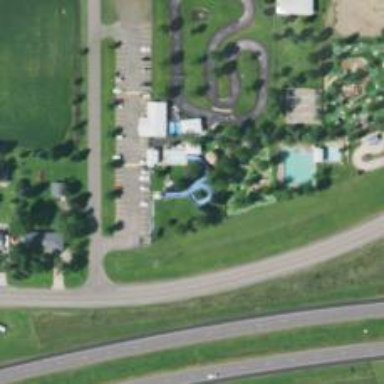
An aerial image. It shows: Water slide attraction.